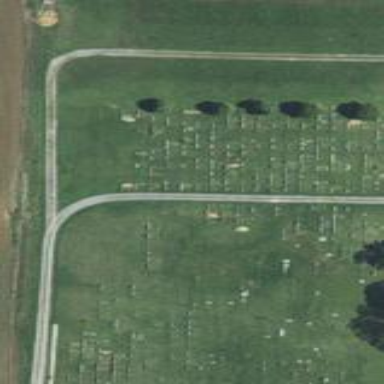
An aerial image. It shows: Grave yard.